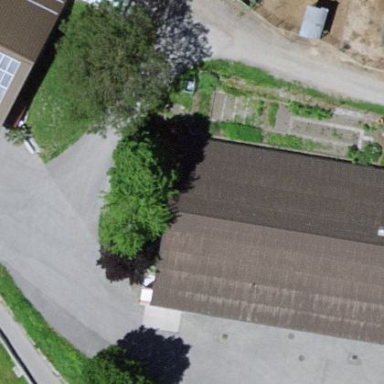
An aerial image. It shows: Farm auxiliary building.